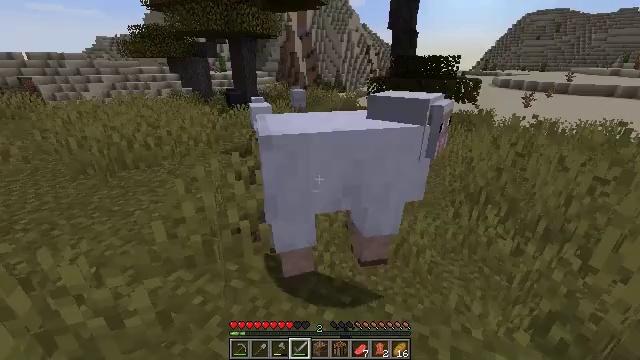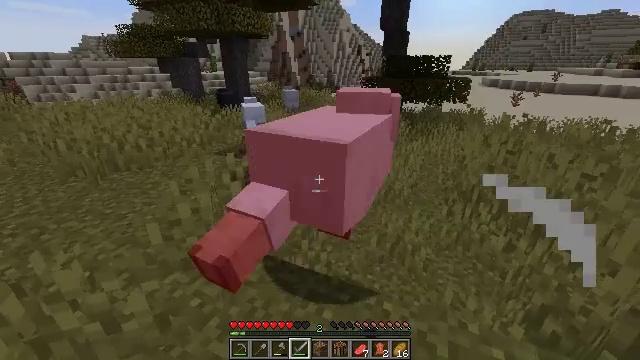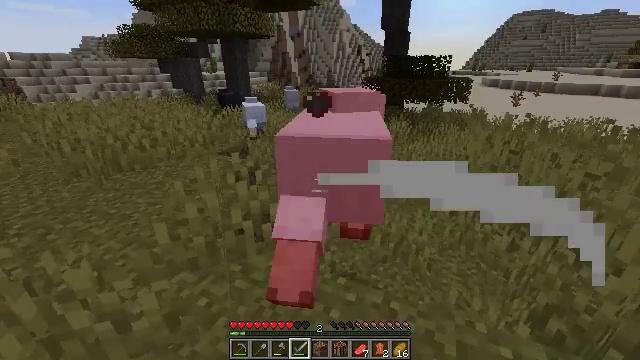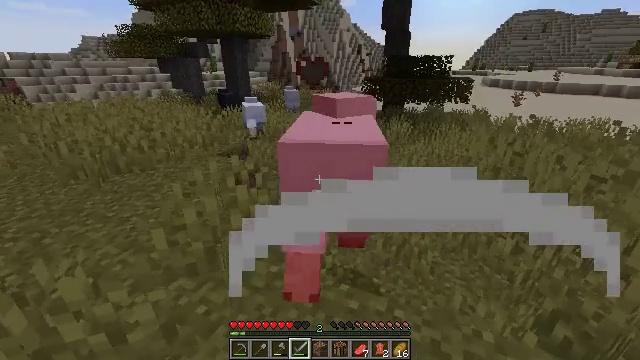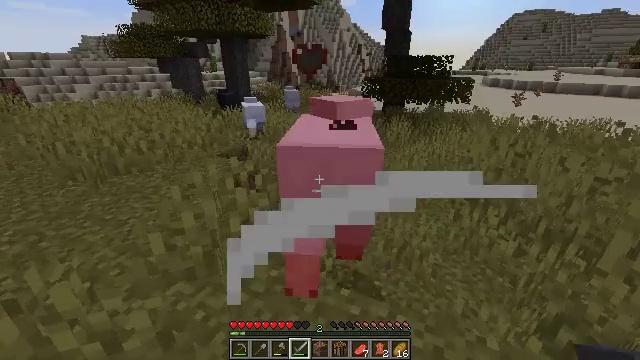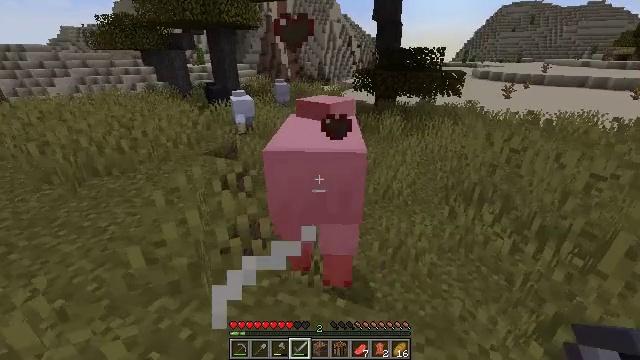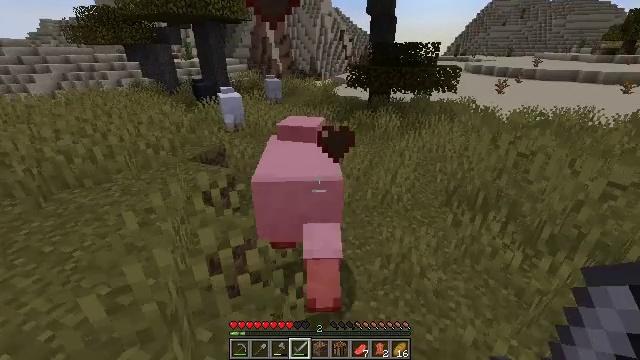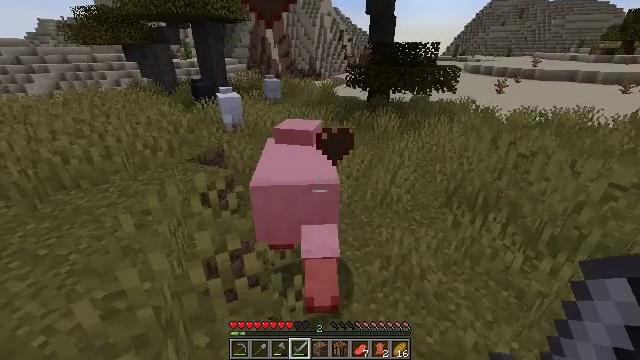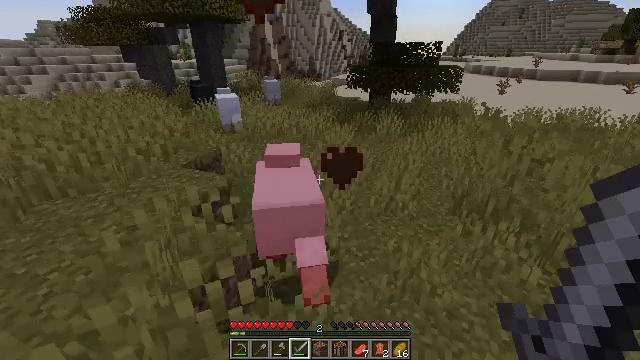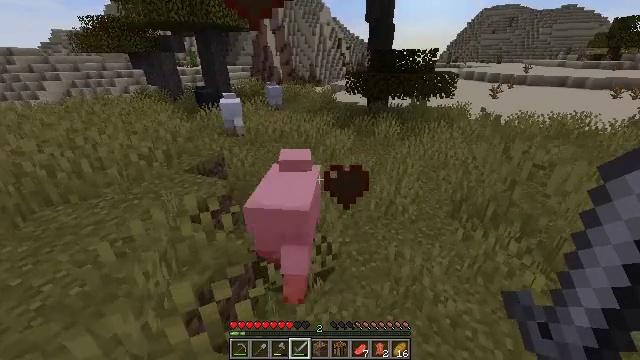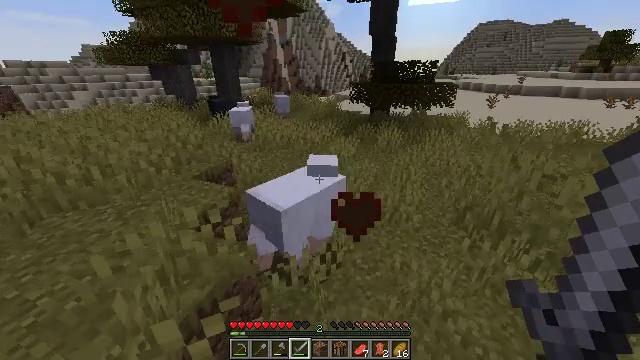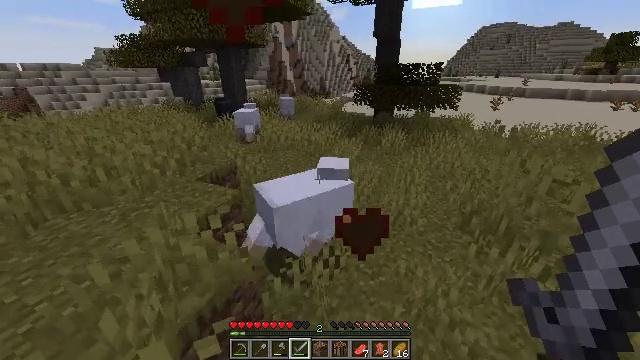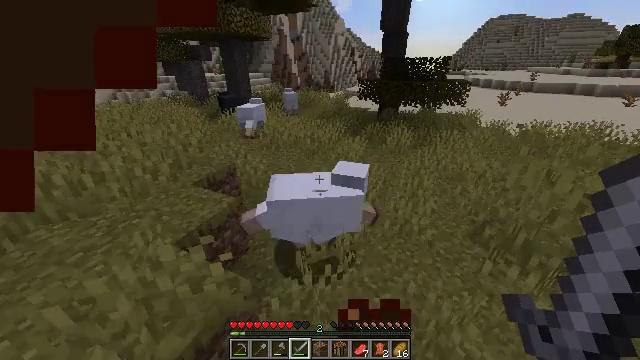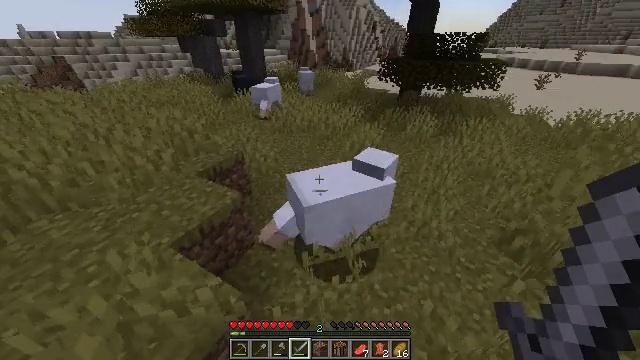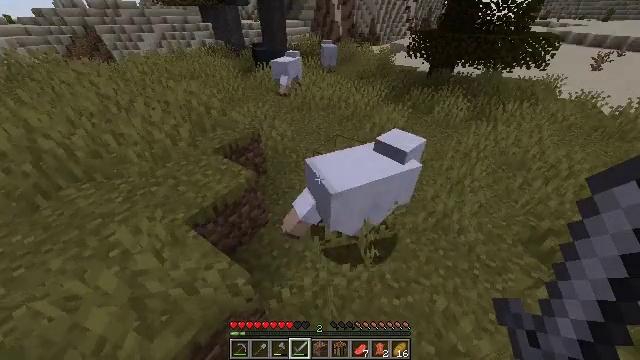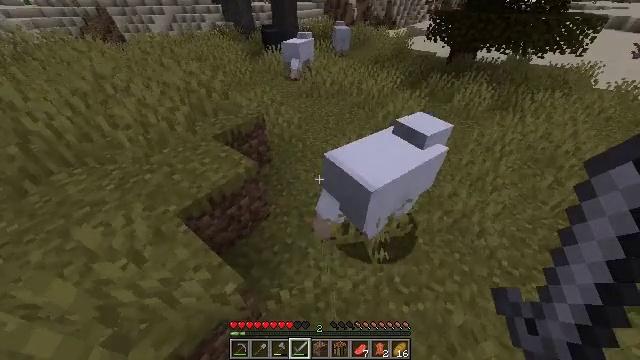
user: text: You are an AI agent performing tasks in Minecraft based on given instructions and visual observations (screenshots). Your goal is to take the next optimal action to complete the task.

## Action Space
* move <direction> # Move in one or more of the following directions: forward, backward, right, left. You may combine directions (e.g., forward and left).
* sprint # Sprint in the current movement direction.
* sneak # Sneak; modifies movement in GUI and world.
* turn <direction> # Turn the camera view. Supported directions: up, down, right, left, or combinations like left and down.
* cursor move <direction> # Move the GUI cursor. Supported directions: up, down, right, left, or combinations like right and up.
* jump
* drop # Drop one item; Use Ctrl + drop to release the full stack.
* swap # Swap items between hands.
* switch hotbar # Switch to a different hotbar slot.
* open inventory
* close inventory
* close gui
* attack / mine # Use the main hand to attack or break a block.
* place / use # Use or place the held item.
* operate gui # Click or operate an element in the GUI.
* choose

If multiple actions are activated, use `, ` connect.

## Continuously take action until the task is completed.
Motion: motion action
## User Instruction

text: Break the grass block.
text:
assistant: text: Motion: turn right
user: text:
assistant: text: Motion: no_op
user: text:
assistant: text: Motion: move forward
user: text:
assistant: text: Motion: move forward
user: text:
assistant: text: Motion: move forward, turn right and down
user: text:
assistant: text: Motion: move forward, turn right
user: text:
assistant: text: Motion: no_op
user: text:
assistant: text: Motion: move forward
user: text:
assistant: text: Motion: move forward
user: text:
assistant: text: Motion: move forward, turn left
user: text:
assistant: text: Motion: move forward, turn left
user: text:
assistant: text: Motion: move forward, turn left and down
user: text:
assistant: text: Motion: move forward, turn left and down
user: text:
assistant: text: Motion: move forward, turn left and down
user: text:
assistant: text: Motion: move forward, turn left and down, attack / mine
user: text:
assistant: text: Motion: move forward, attack / mine
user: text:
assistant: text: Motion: move forward, turn right and up, attack / mine
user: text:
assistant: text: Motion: move forward and move right, turn right and up, attack / mine
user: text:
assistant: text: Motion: move forward and move right, turn right
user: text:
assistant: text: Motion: move forward and move right, turn right and up
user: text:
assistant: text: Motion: move forward and move right, turn right and up
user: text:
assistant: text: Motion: no_op